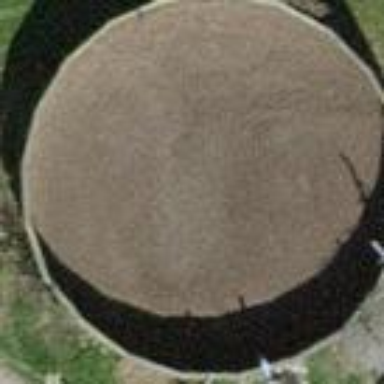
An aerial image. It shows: Storage tank that is man-made.